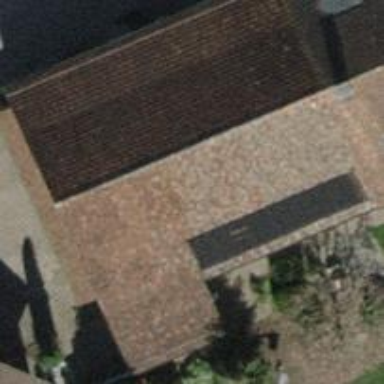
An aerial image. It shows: Building with tiled roof.